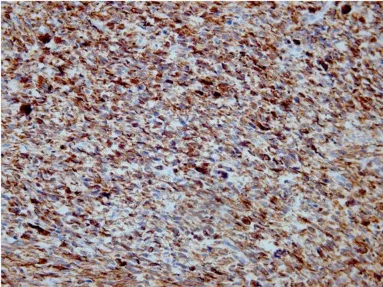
Results of MSCT, macro and microscopy. (F) Immunohistochemical reaction with antibodies to desmin (original magnification x200).
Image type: pathology (immunostaining)